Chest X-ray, PA view. Patient: 57 years old, sex M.
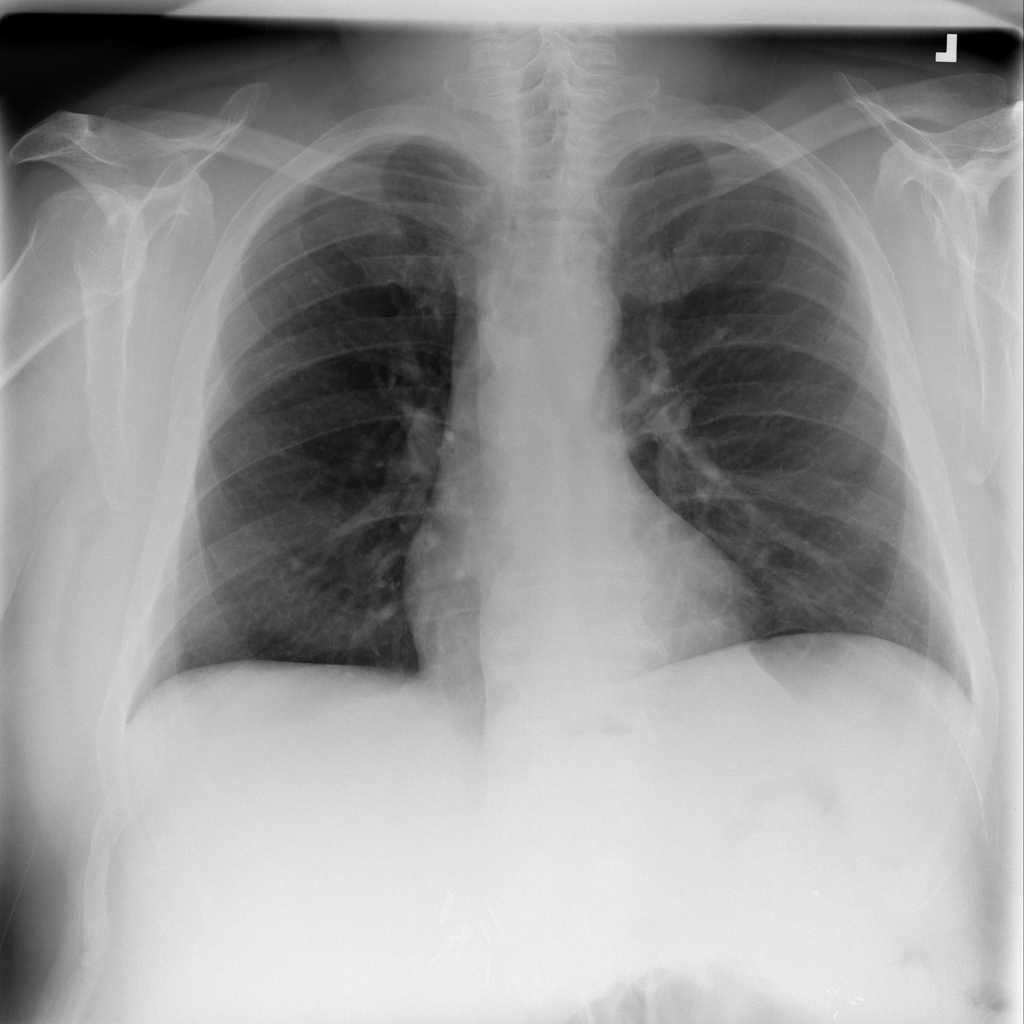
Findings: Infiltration